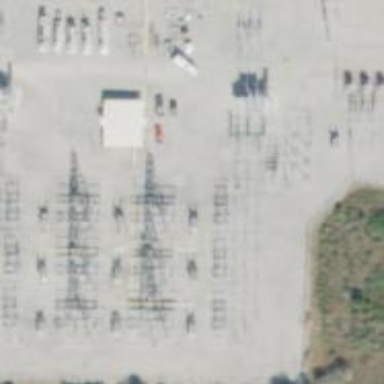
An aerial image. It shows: Switch for power supply.